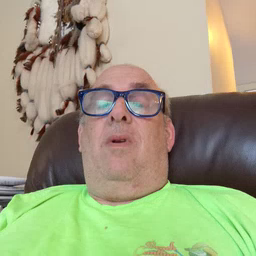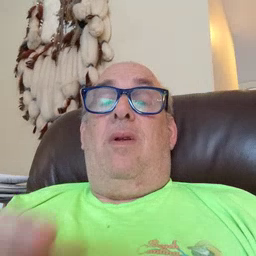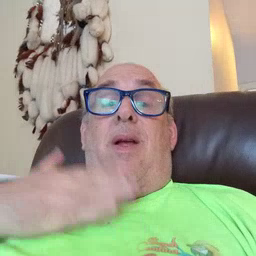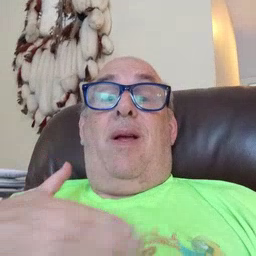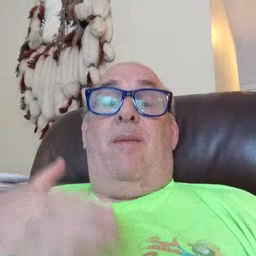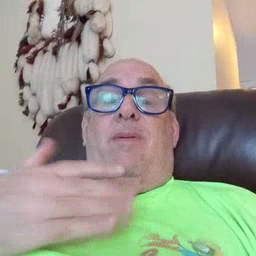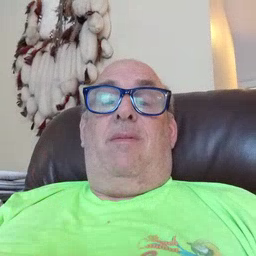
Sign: happy